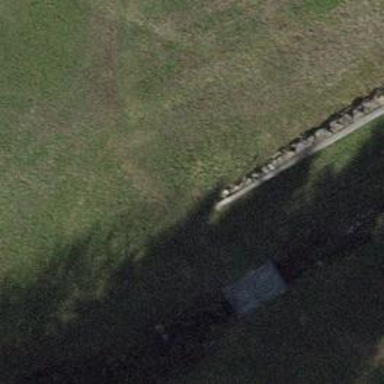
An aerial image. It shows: Path on bridge.